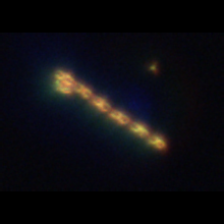
Taxon: Psuedo-nitzschia
Group: Diatoms